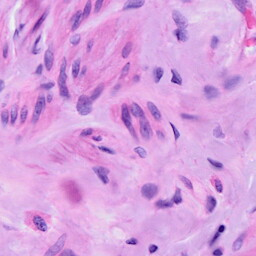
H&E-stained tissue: Ovarian